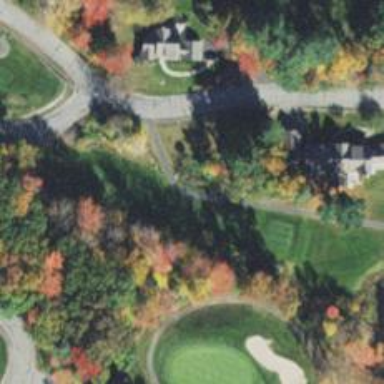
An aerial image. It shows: Footway that resembles golf path.